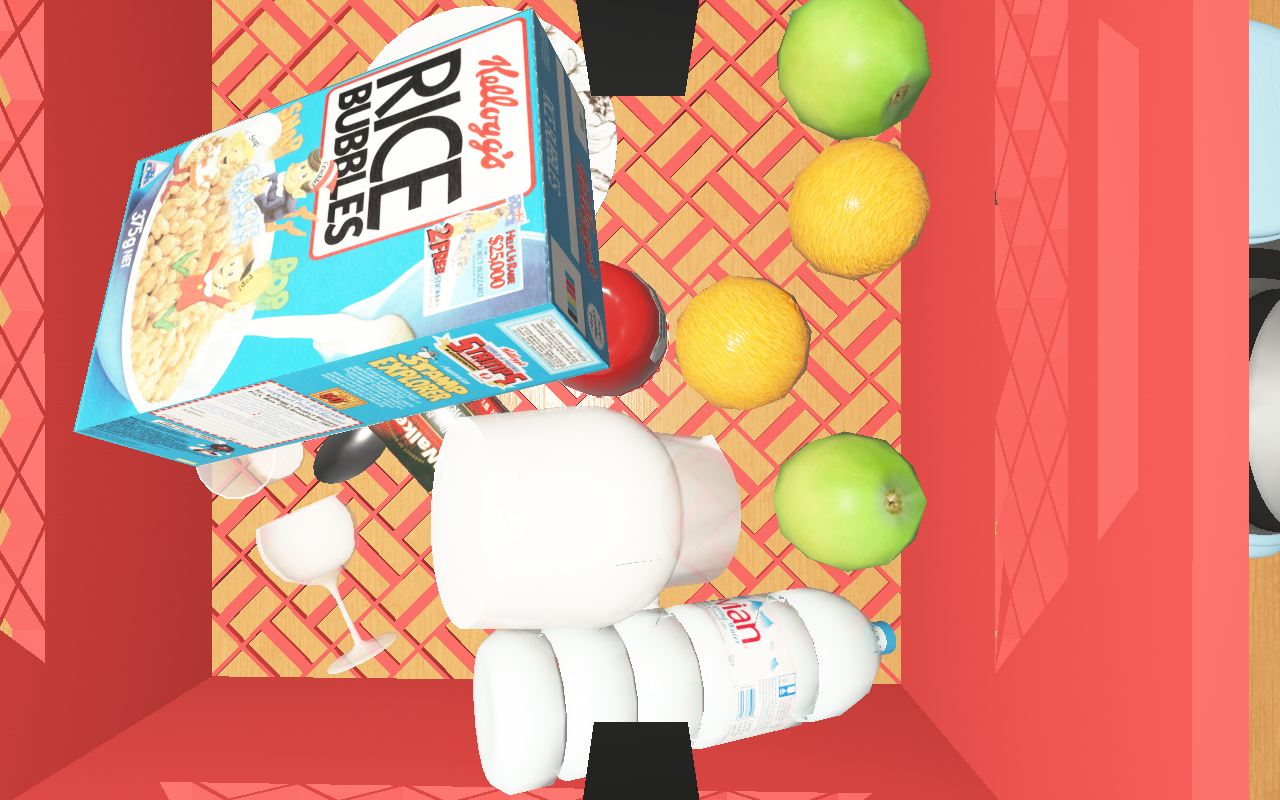
Objects in the scene:
carafe
water bottle
apple
orange
orange
honey jar
jam jar
cereal box
biscuit box